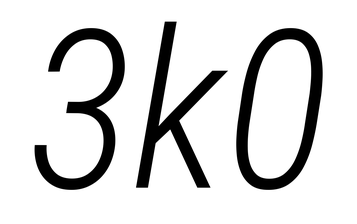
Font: Roboto-Italic_Condensed_Light_Italic